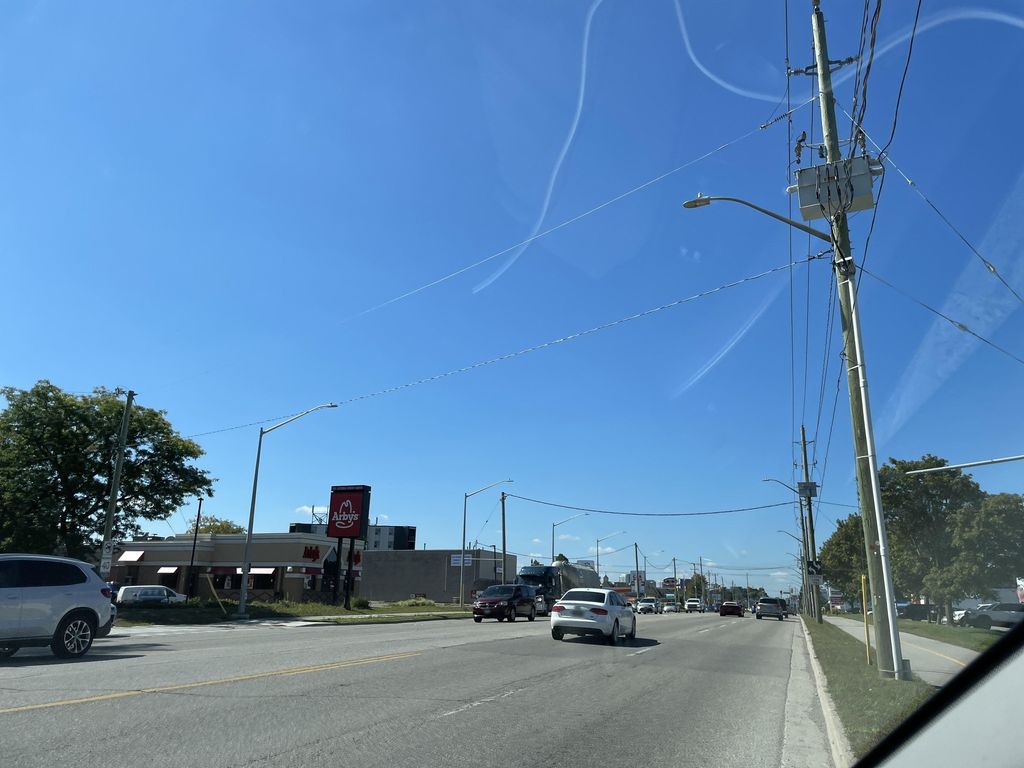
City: kitchener-waterloo